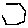
Label: hexagon